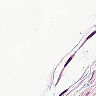
Metastatic tissue present: no